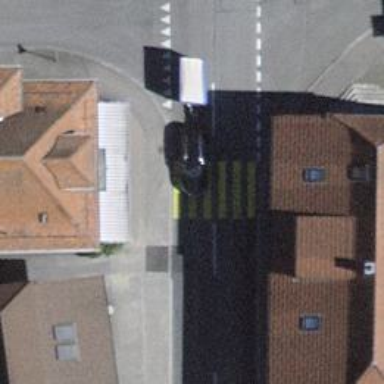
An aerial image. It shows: Controlled road crossing.